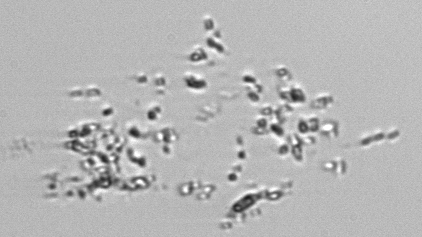
Label: Phaeocystis